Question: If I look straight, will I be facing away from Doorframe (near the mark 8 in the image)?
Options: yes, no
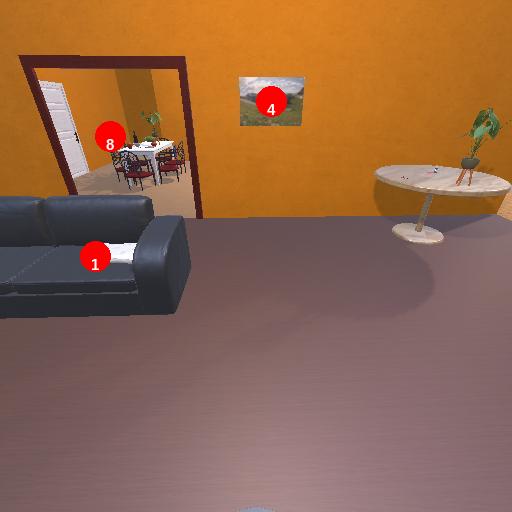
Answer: yes